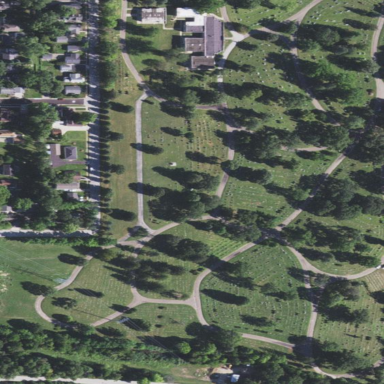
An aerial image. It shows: Cemetery.